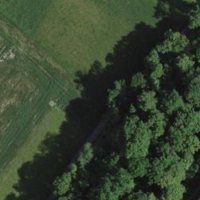
EUNIS habitat code: 41
Species observed at this site:
Tanacetum vulgare